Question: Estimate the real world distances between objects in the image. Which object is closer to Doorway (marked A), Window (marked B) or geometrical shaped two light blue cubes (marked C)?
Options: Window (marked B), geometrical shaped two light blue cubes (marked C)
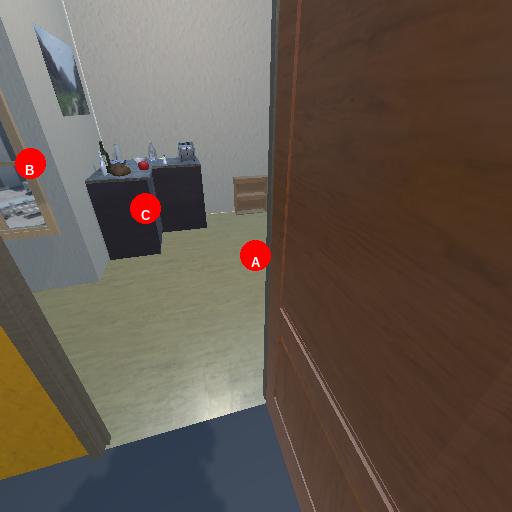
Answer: Window (marked B)